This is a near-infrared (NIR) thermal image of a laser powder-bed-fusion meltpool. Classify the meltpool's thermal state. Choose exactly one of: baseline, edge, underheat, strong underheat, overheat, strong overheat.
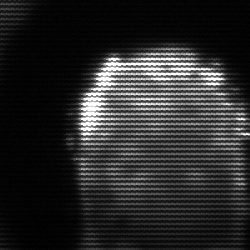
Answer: baseline